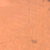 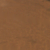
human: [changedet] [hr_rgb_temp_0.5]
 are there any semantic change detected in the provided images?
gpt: Nothing has changed.